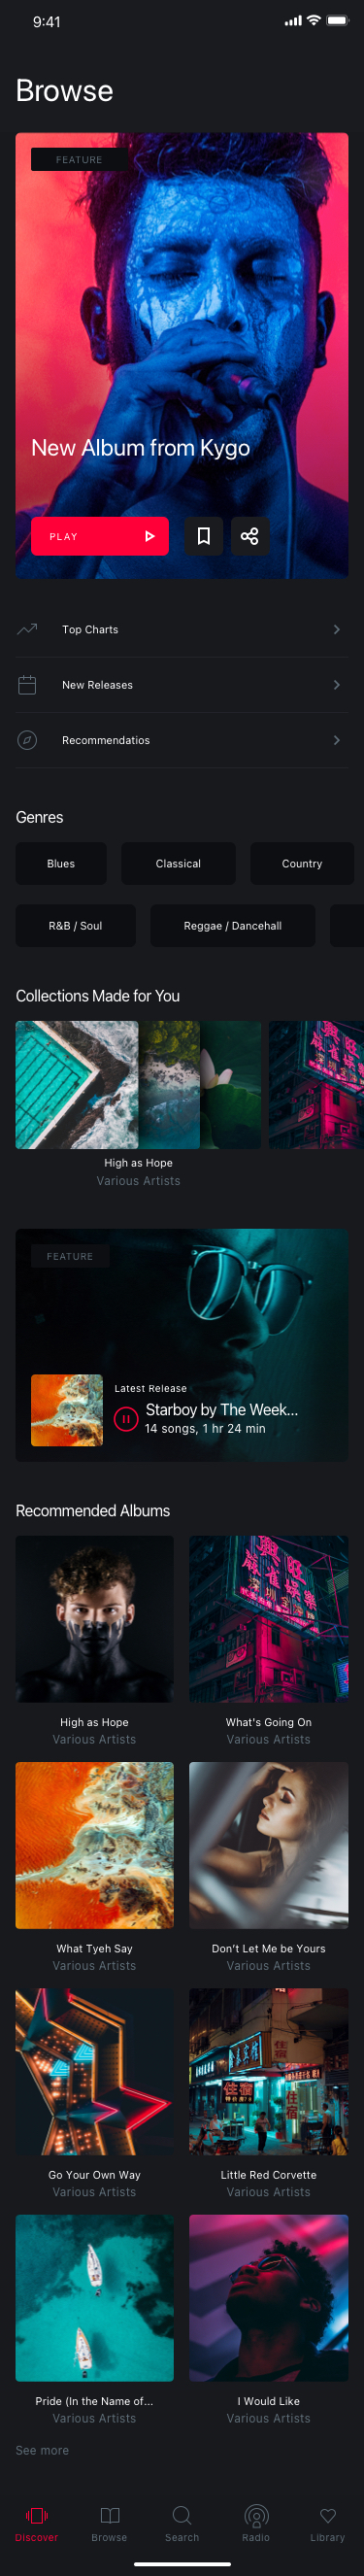
Text in this UI design:
New Album from Kygo
Collections Made for You
Genres
See more
Recommended Albums